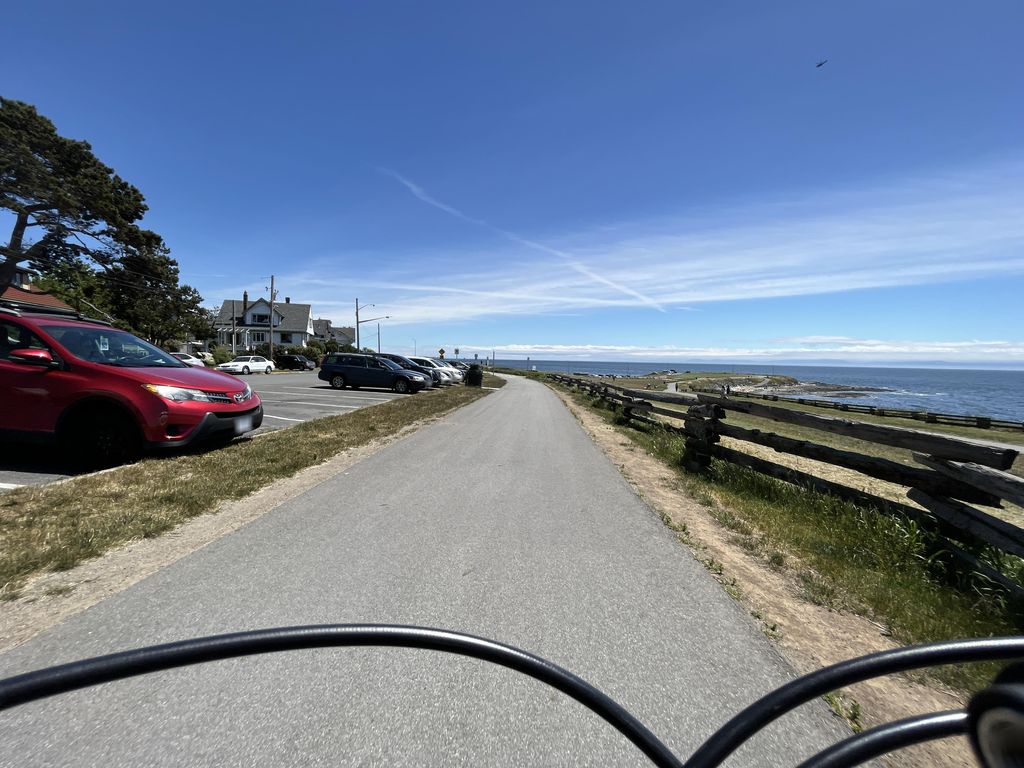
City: victoria